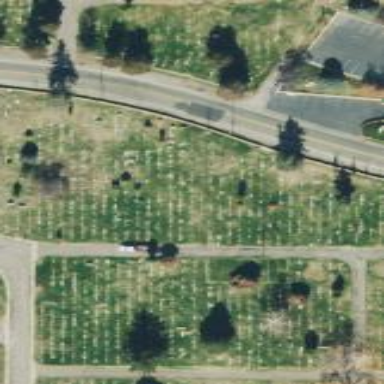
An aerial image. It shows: Sector in the cemetery.